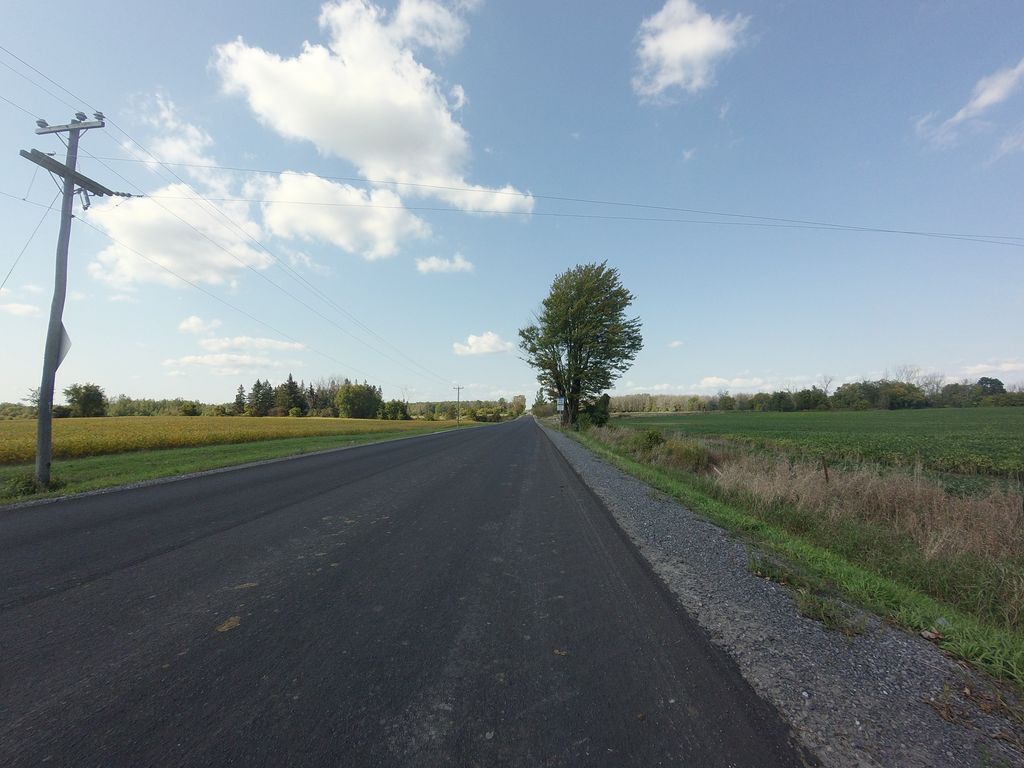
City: ottawa-gatineau